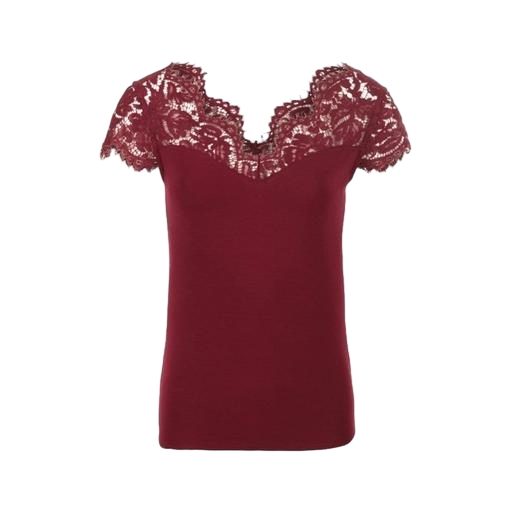
red ee chloe top lace, lace-yoke t-shirt, red scuba lace t-shirt, white background